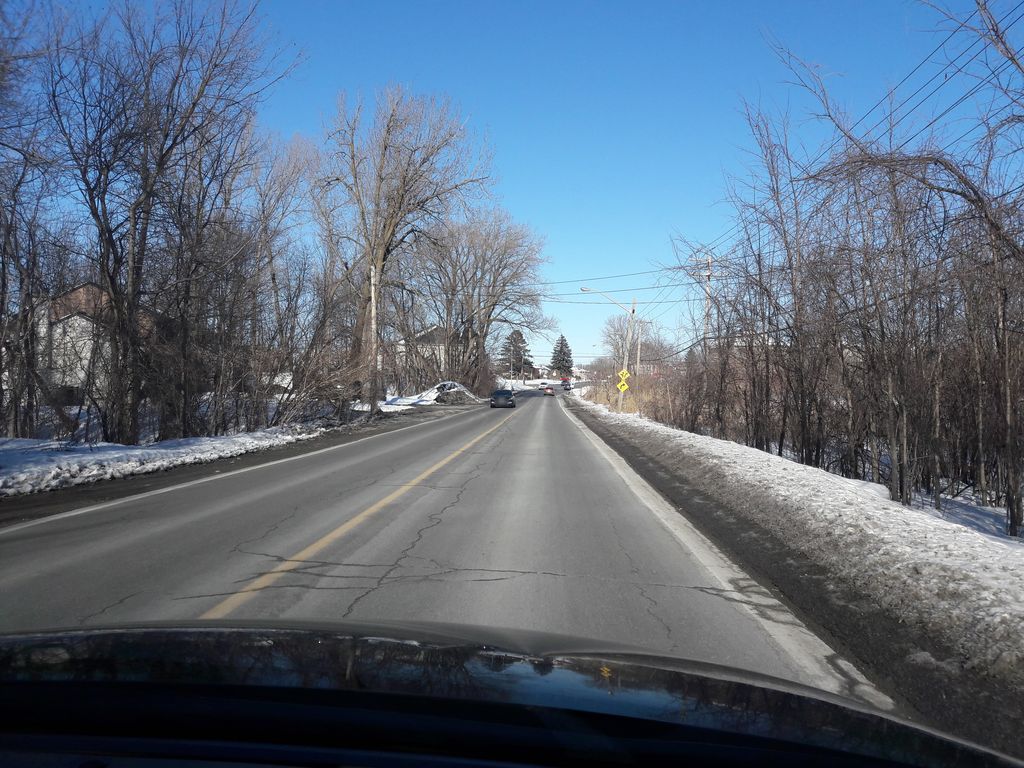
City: montreal